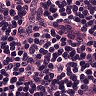
Metastatic tissue present: no